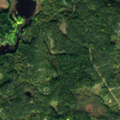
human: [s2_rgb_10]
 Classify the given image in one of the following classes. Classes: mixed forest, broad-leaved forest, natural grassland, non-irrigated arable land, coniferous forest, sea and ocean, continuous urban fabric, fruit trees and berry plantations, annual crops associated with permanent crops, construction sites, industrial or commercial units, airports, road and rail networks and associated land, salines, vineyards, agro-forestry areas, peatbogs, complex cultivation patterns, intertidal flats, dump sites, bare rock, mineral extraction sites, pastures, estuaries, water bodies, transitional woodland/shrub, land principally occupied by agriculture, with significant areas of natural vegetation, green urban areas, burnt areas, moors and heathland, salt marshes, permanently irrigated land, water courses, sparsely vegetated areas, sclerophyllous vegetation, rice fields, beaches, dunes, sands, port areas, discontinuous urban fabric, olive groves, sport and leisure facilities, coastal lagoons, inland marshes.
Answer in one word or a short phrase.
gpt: coniferous forest, transitional woodland/shrub, water bodies